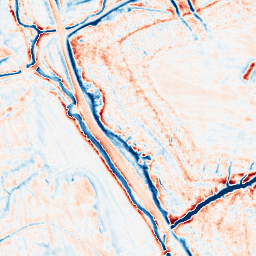
Category: edge_preserving
Decomposition family: anisotropic_diffusion
Decomposition parameters: iterations: 50
kappa: 10
gamma: 0.1
Upsampling method: cubic_catmull_rom
Upsampling parameters: scale: 2
Upsampling scale: 2